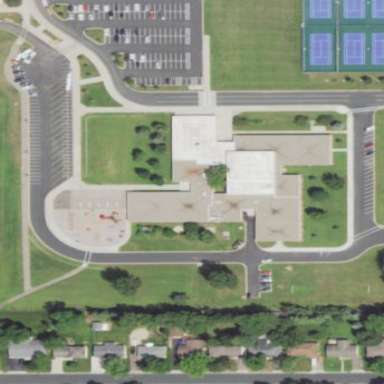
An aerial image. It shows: School building.